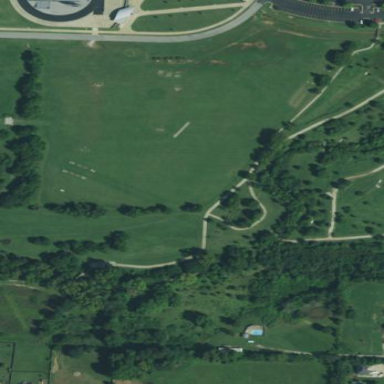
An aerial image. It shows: Disc golf course designed for leisure and sport.